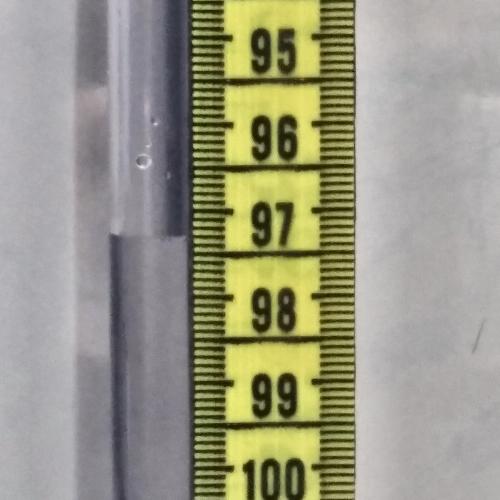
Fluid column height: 97.3 cm